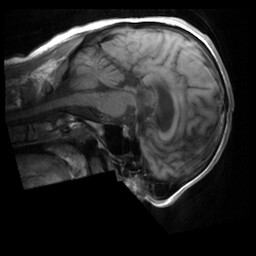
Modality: T1w
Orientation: sagittal
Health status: ill
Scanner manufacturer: siemens
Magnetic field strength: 1.5 T
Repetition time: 0.4 s
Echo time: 0.014 s